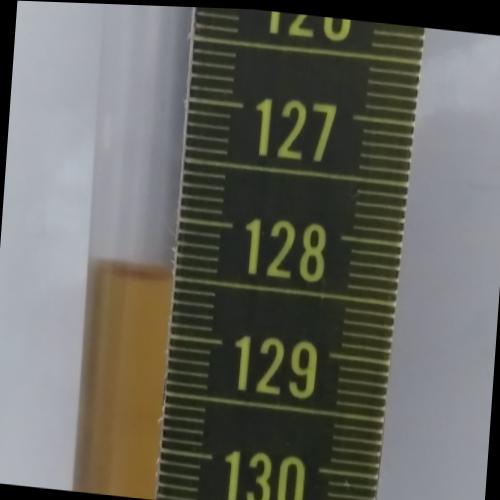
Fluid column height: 128.5 cm